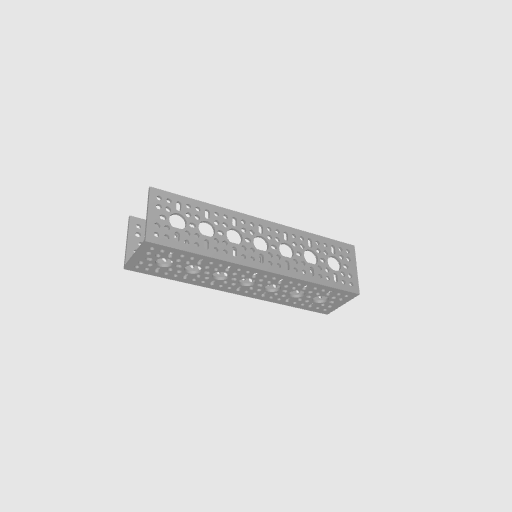
Part: UChannel7H